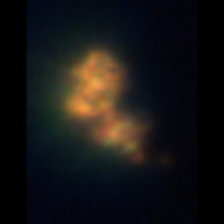
Taxon: Unknown_detritus
Group: Unknown